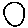
Label: circle